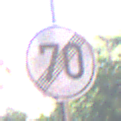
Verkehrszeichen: EndeGeschwindigkeit70
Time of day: MorningAfternoon
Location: Outdoor (Urban)
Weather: Clear
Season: NotSpecified
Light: Natural